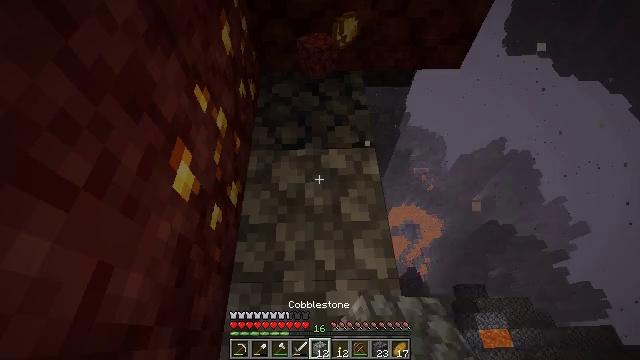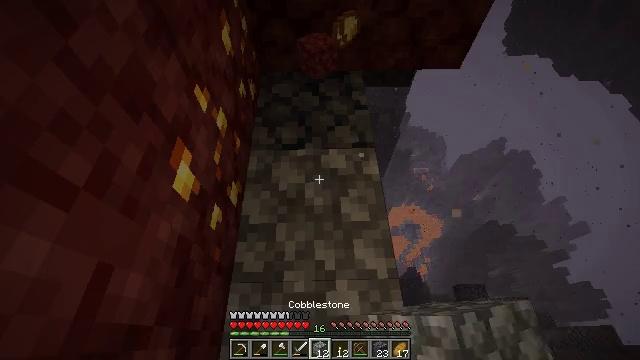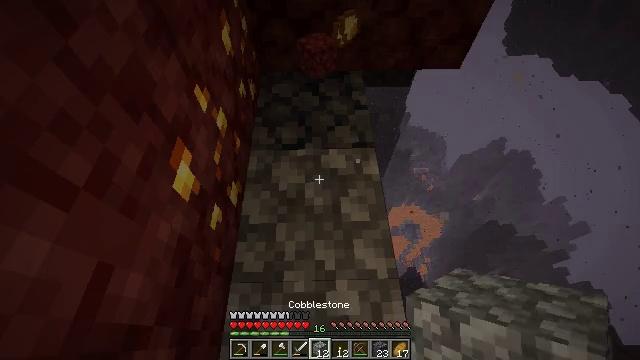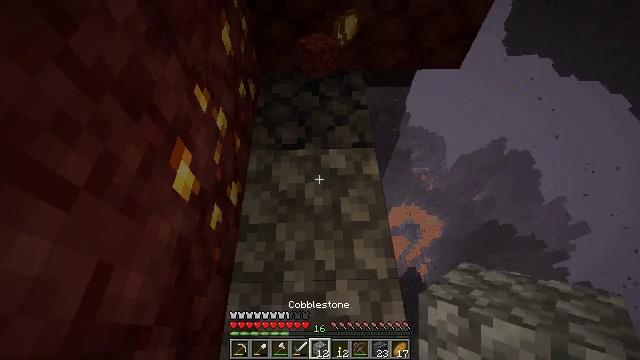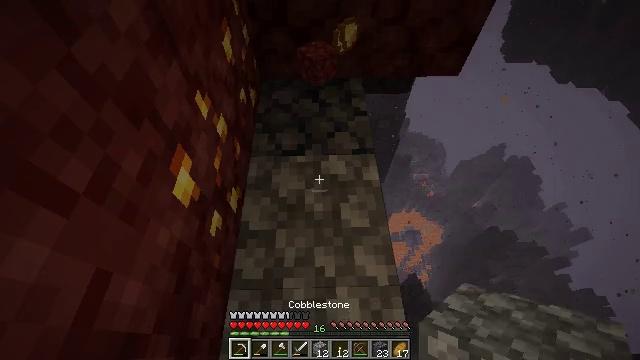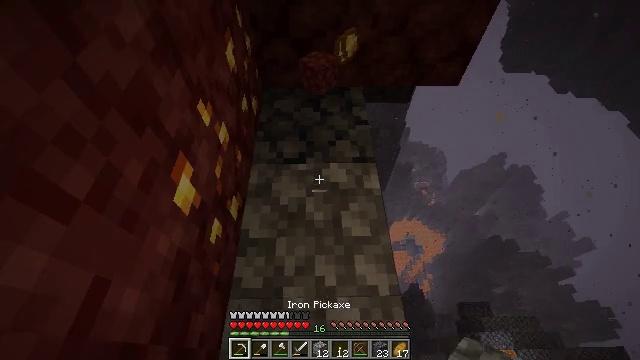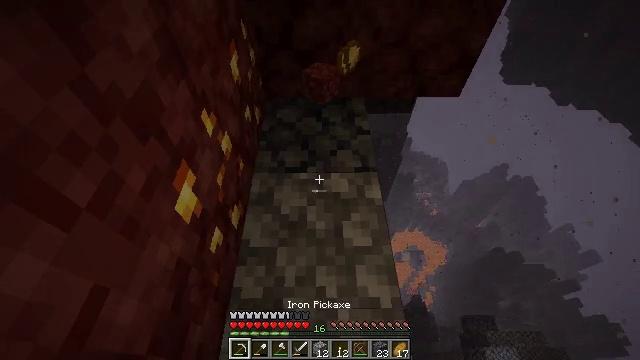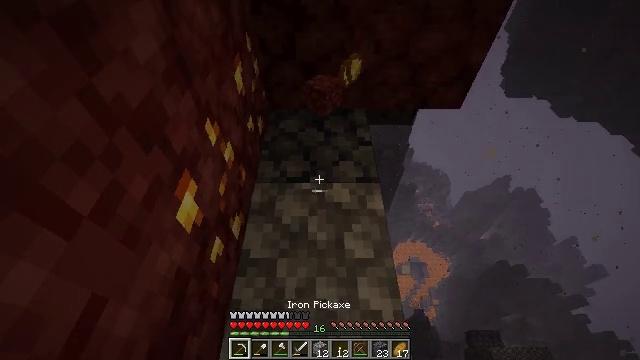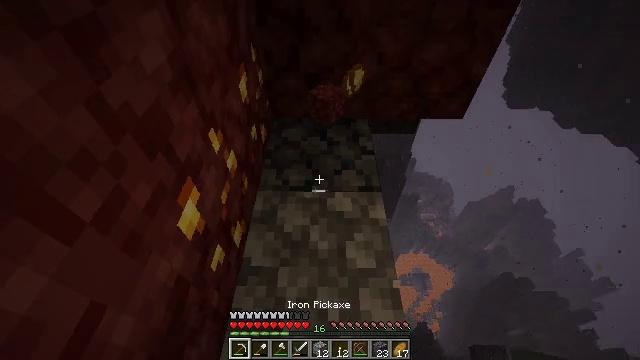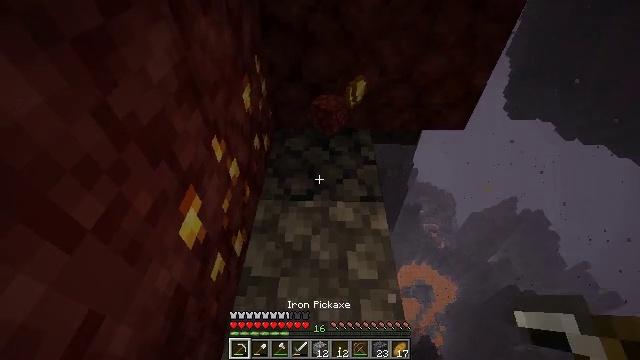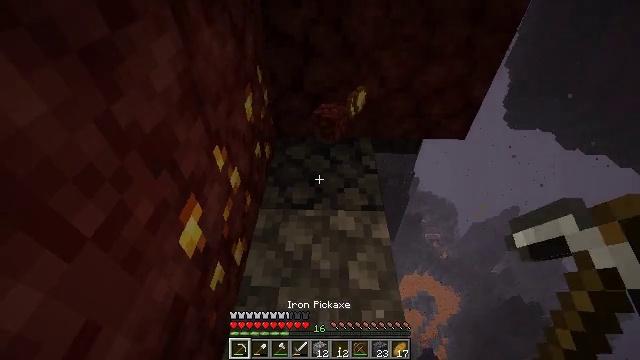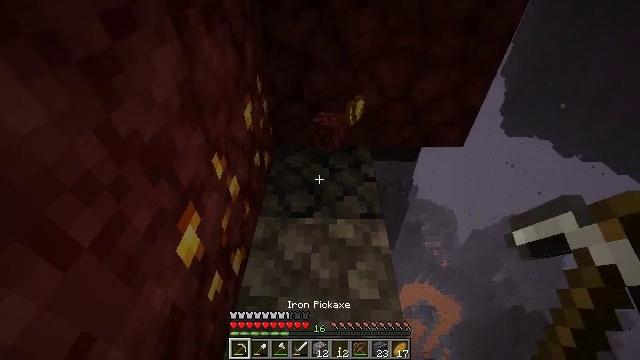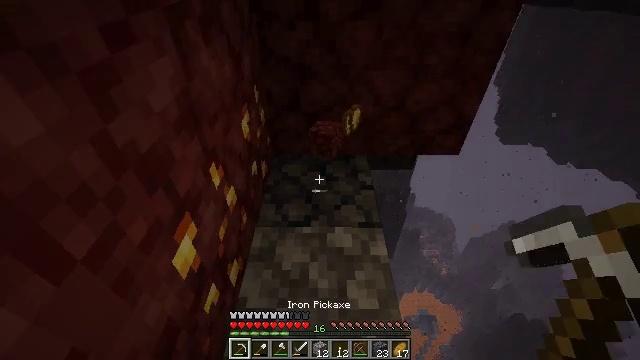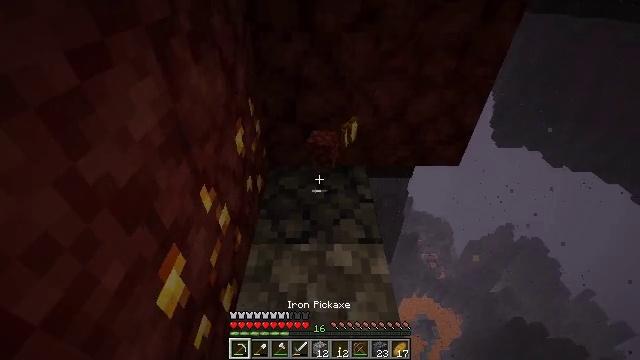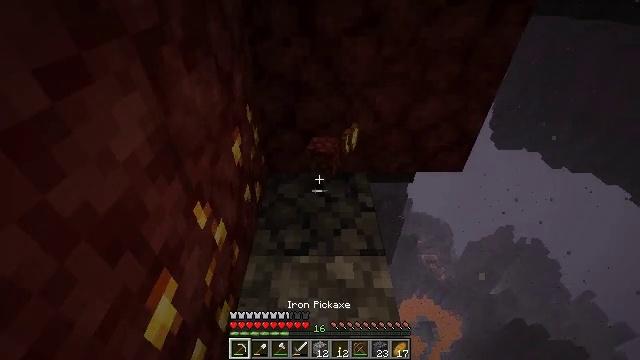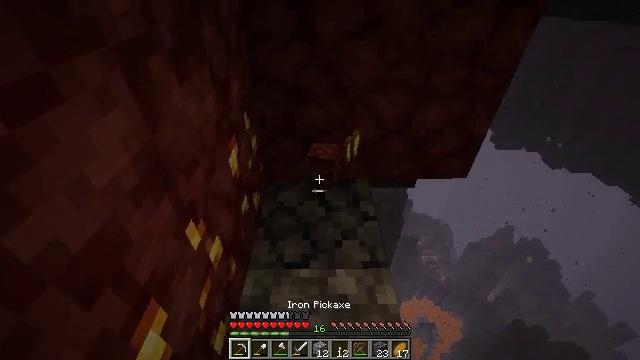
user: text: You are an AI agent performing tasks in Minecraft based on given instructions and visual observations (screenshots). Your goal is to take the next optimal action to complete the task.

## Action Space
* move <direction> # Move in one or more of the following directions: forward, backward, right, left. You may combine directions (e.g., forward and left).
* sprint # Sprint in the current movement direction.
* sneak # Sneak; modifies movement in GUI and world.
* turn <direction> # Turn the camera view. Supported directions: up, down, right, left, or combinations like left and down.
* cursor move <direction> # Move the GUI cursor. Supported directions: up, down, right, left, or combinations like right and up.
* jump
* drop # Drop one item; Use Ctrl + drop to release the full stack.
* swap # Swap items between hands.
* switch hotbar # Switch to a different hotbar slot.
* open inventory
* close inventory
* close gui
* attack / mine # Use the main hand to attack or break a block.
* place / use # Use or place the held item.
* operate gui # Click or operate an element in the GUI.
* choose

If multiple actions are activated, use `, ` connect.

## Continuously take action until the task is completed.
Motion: motion action
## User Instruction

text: Find and mine nether gold ore.
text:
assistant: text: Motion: no_op
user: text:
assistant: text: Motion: no_op
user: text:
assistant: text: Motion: no_op
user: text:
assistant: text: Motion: turn up, switch to hotbar 1
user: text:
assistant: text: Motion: turn up, switch to hotbar 1
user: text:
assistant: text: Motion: turn up, switch to hotbar 1
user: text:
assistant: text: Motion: turn up, switch to hotbar 1
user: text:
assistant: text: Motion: turn up
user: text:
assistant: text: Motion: turn up
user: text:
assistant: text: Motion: turn up
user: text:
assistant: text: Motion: turn up
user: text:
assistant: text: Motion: turn up
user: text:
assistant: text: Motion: move forward, turn up
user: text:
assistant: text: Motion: move forward
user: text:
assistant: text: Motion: move forward
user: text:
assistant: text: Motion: move forward
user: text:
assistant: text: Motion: move forward
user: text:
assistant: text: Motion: turn down
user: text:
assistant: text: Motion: turn down
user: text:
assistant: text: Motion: turn down
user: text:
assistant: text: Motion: no_op
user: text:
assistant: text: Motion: no_op
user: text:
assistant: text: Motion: turn left
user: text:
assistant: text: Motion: turn left
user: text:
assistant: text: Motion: turn left
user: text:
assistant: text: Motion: turn left
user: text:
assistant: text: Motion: turn left, attack / mine
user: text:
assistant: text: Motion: turn left, attack / mine
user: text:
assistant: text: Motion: turn left, attack / mine
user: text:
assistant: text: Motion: attack / mine